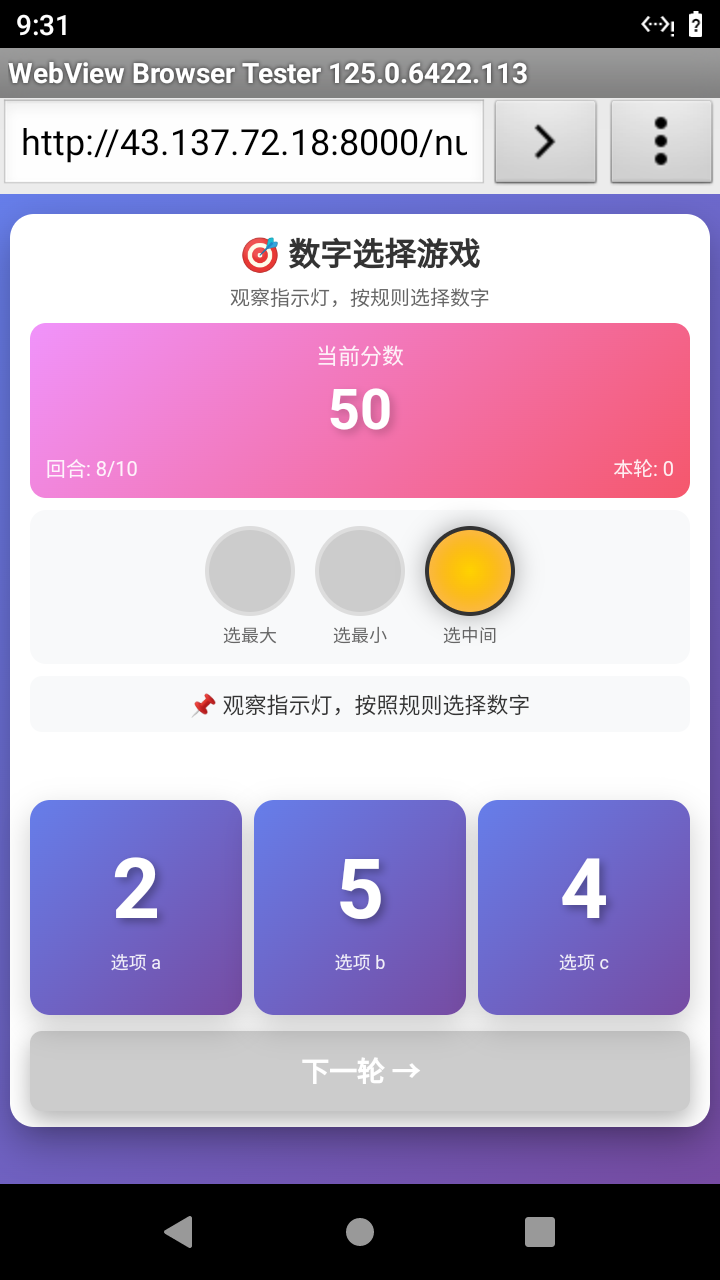

Select the correct number based on the traffic light color.
Answer: 2